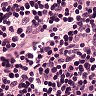
Metastatic tissue present: no